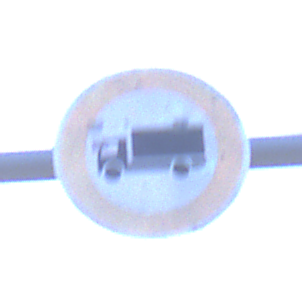
Verkehrszeichen: VerbotFuerKraftfahrzeugeUeberDreiKommaFuenfTonnen
Umgebung: Outdoor, Nature
Tageszeit: SunriseSunset
Wetter: Clear
Licht: Natural
Jahreszeit: NotSpecified
Kontrast: LowContrast